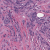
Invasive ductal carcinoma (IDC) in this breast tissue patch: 1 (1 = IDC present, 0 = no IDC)